Question: is an equivalent of this from Eclipse with Netbeans:

I want to 'Extract required libraries into generated JAR' so I can distribute it without the need of including the lib folder everywhere it goes.
Here's the original question.
I'm trying to build a jar out of <URL> that will package all the library files inside it. I've heard it's possible with Eclipse by choosing Export. With Netbeans, if I "Clean and Build" it will create an executable jar in the dist folder, but all the libraries it depends on are in a folder called lib. I need it all to be in one jar file. I'm thinking it has to do with the build.xml file. Here's what mine says. What am I getting wrong here?
Thanks for the help.
'''
<?xml version="1.0" encoding="UTF-8"?>
<project name="BONotifier" default="default" basedir=".">
<description>Builds, tests, and runs the project BONotifier.</description>
<import file="nbproject/build-impl.xml"/>
<target name="-post-jar">
<jar jarfile="dist/Combined-dist.jar">
<zipfileset src="${dist.jar}" excludes="META-INF/*" />
<zipfileset src="lib/commons-io-1.4.jar" excludes="META-INF/*" />
<manifest>
<attribute name="Main-Class" value="controller.MainController"/>
</manifest>
</jar>
</target>
</project>
'''
: The code above is in build.xml. The following is in build-impl.xml. I'm guessing this means that build.xml is run during build-impl.xml.
'''
<target name="-pre-init">
<!-- Empty placeholder for easier customization. -->
<!-- You can override this target in the ../build.xml file. -->
</target>
'''
I got this from this <URL>.
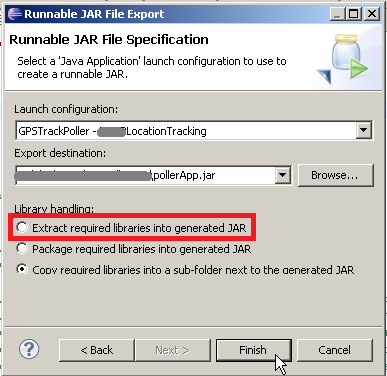
Answer: I prefer <URL>. That way there is no additional dependency to bother with. If you have a couple of minutes, you can learn about Ant too.
It seems like the link to the original Article is broken (thanks Oracle). Here is another <URL>.
The original article is also available from Oracle <URL>.